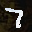
Label: 7